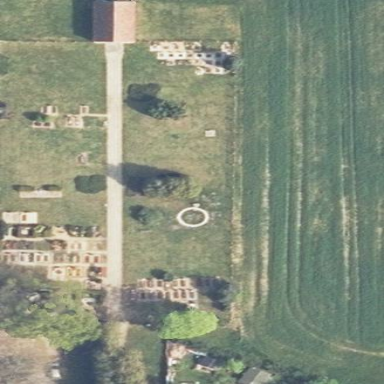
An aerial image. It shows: Cemetery.